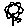
Label: flower